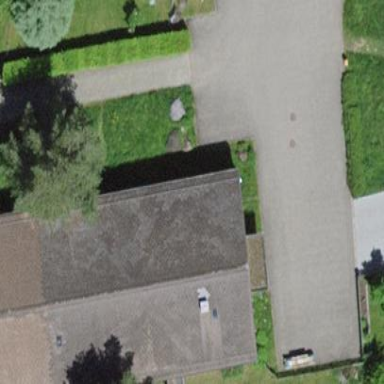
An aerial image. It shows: Service building.